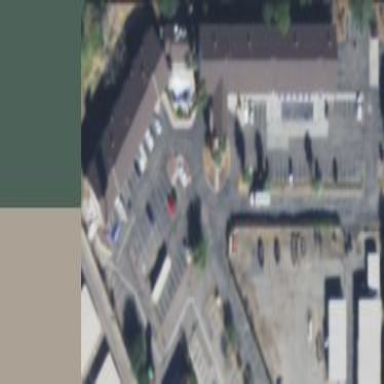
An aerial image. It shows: Motel that caters to tourists.